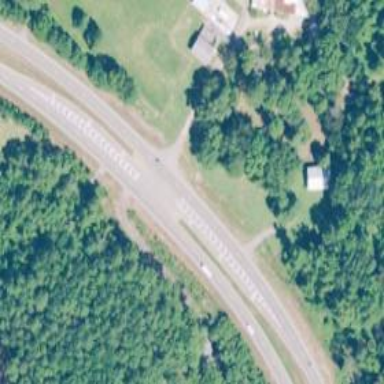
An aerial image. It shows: Trunk link highway.